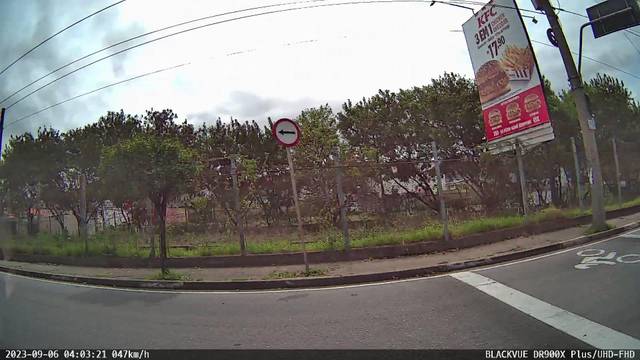
Region: Brazil
Coordinates: -23.495, -47.459